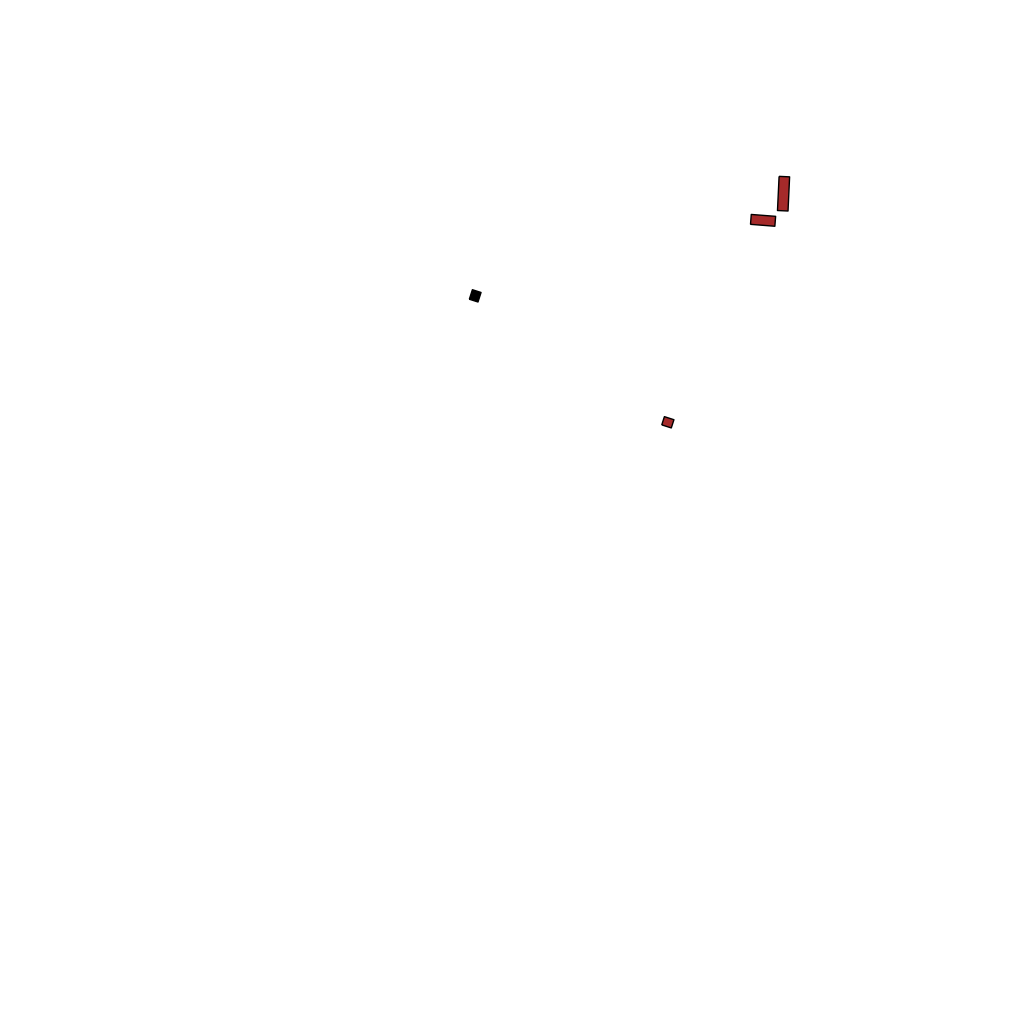
Tags: overhead vector_map, recreation, residential, individual_rise, density_2, Building, Facility, 1.0 km²